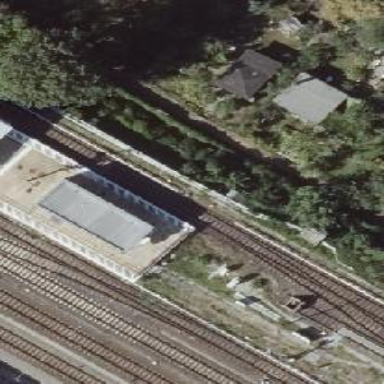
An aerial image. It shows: Yard used for service activities. There is electrified light rail track in the area.